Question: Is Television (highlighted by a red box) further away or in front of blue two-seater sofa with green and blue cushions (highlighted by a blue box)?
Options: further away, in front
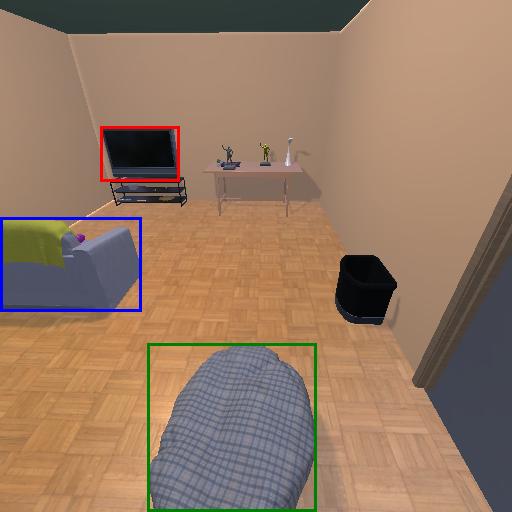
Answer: further away